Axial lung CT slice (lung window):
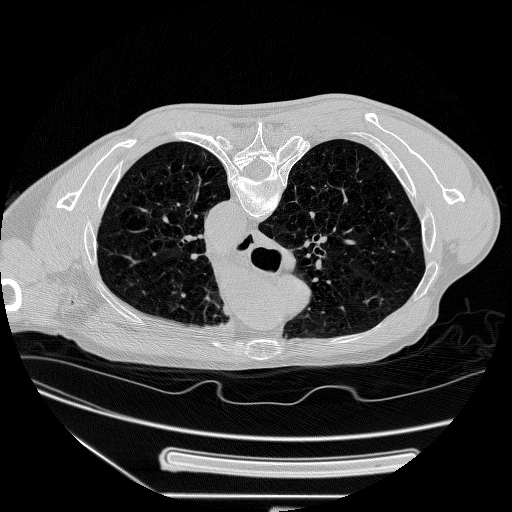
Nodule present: no